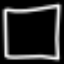
Label: square